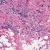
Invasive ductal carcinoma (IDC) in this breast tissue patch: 0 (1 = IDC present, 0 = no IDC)